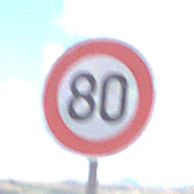
Verkehrszeichen: Geschwindigkeit80
Umgebung: Outdoor, Nature
Tageszeit: Midday
Wetter: PartlyCloudy
Licht: Natural
Jahreszeit: NotSpecified
Kontrast: HighContrast